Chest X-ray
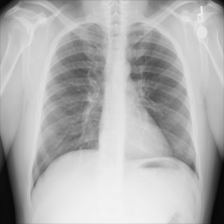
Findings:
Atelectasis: negative
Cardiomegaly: negative
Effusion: negative
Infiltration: negative
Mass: negative
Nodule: negative
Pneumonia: negative
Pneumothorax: negative
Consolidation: negative
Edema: negative
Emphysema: negative
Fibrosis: negative
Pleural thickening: negative
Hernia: negative